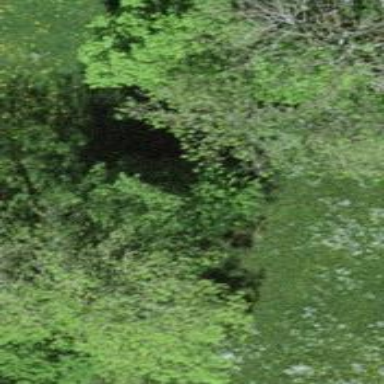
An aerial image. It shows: Row of trees in natural setting.